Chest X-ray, PA view. Patient: 46 years old, sex M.
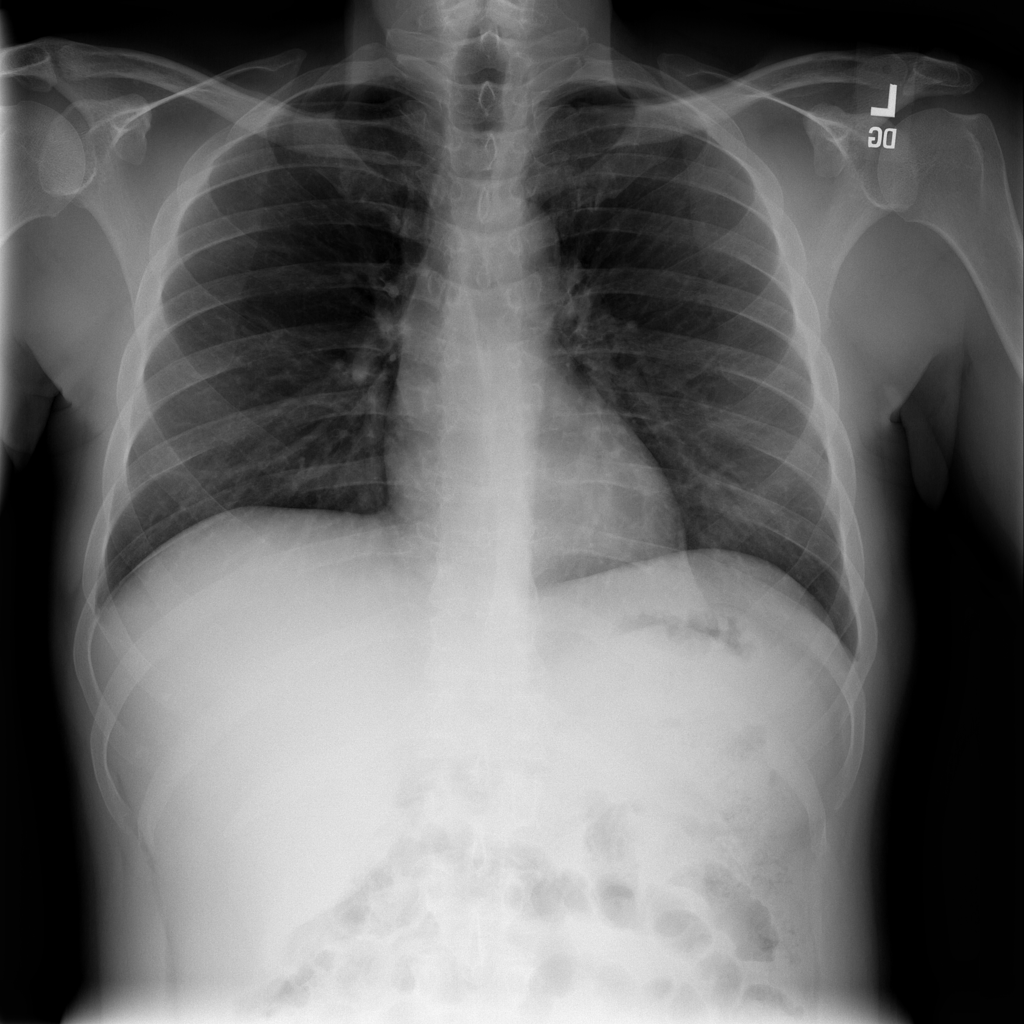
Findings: No Finding